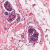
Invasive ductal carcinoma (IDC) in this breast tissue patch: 0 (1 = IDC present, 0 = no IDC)